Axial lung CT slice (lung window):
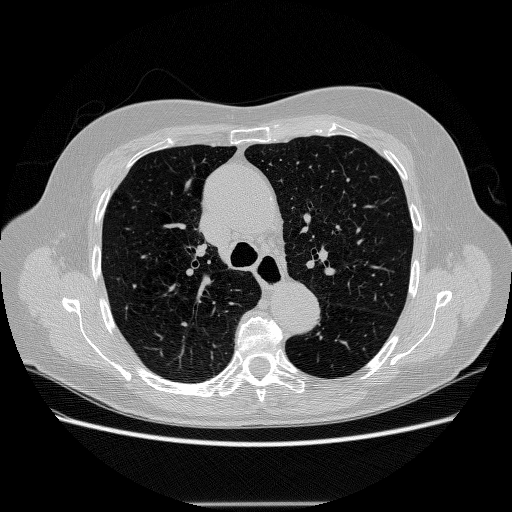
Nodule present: no